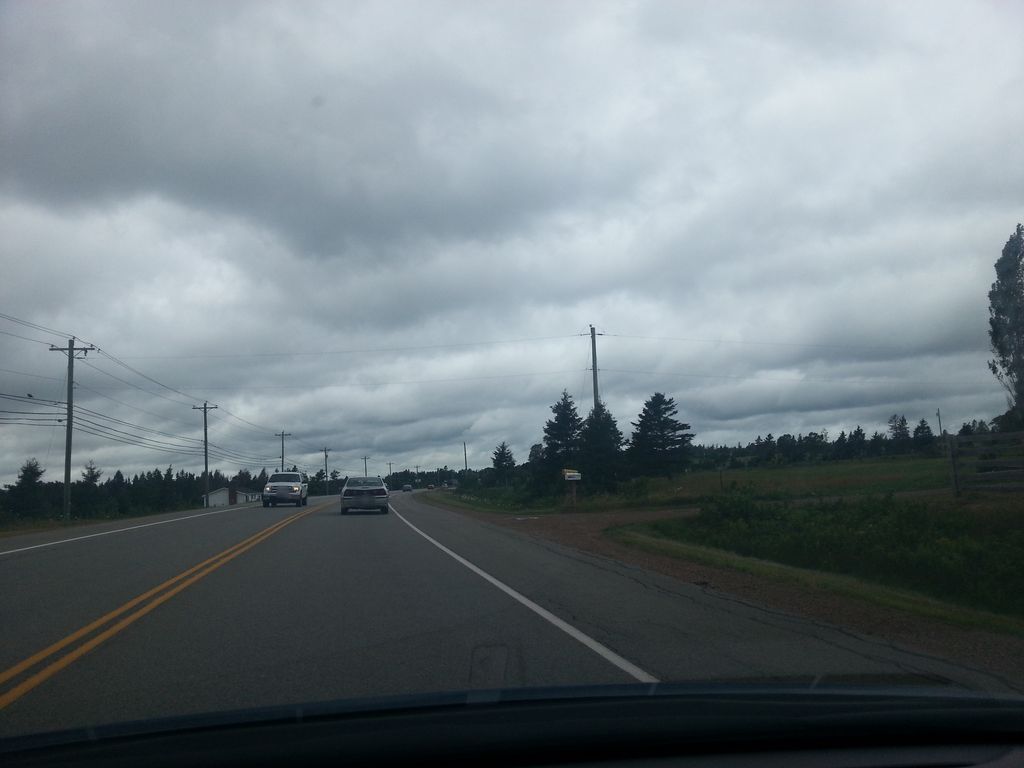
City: charlottetown